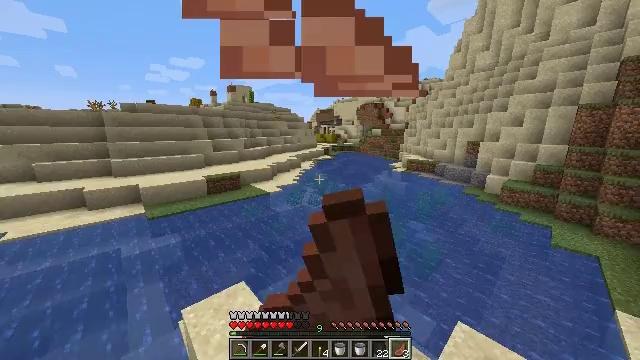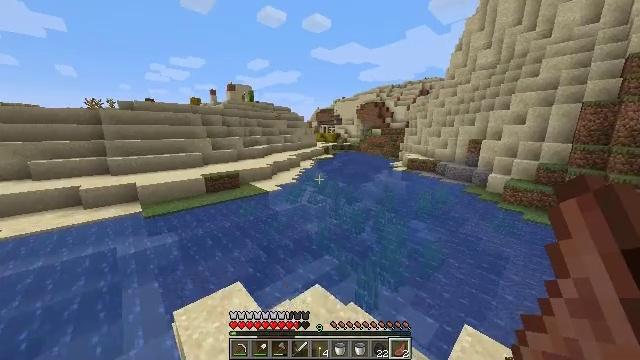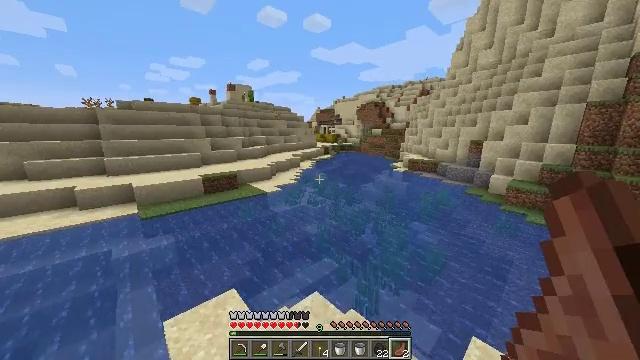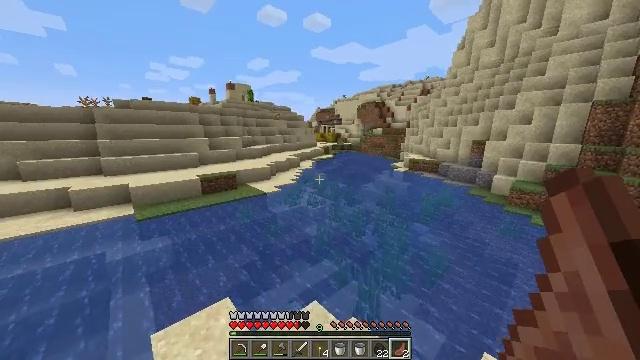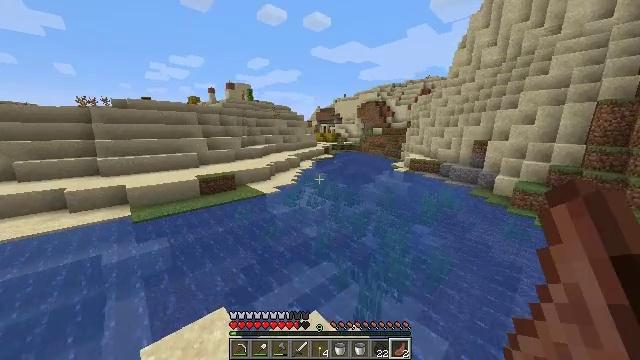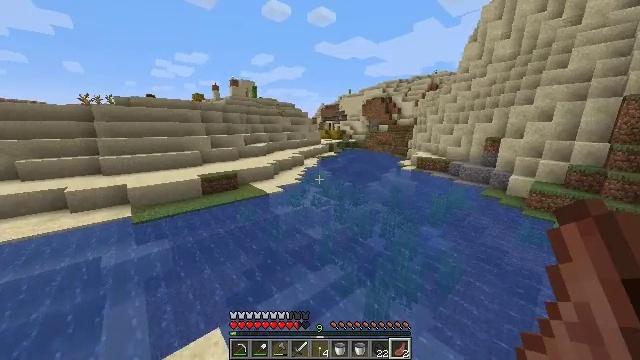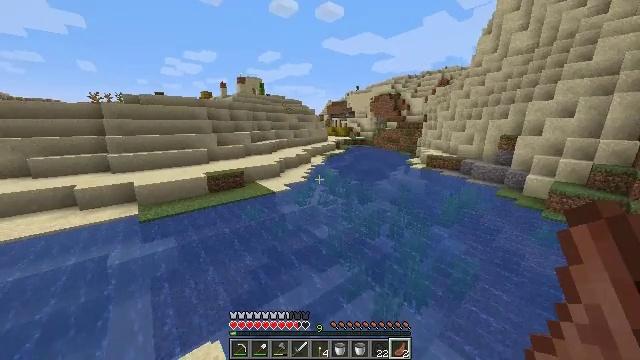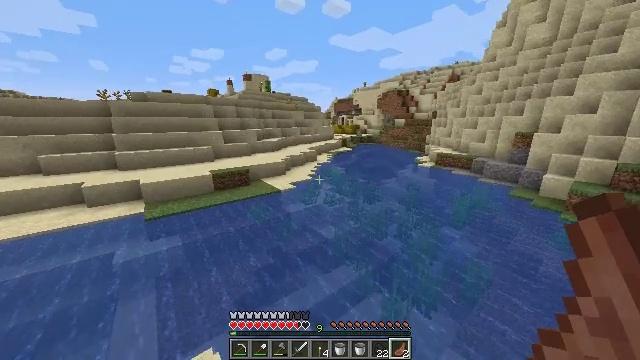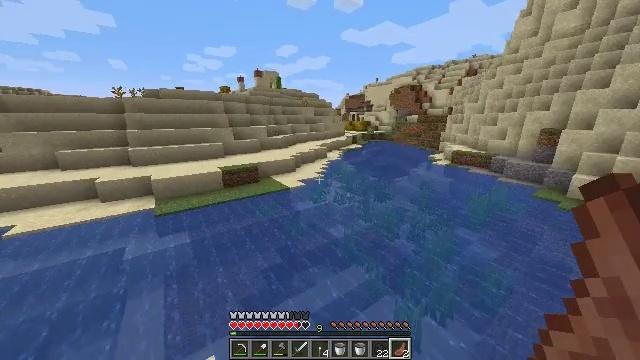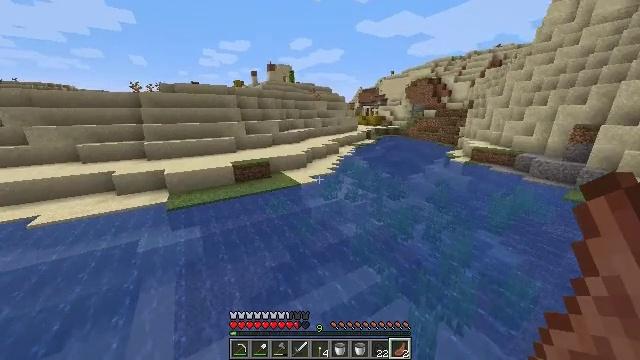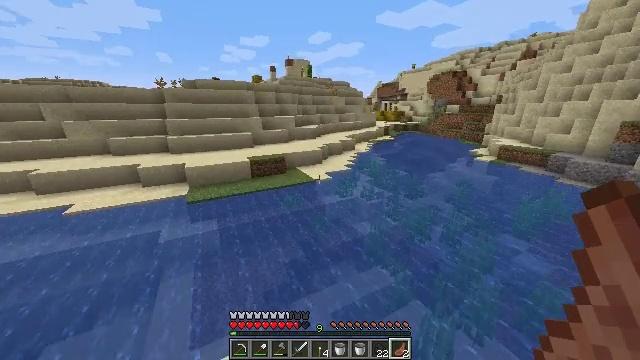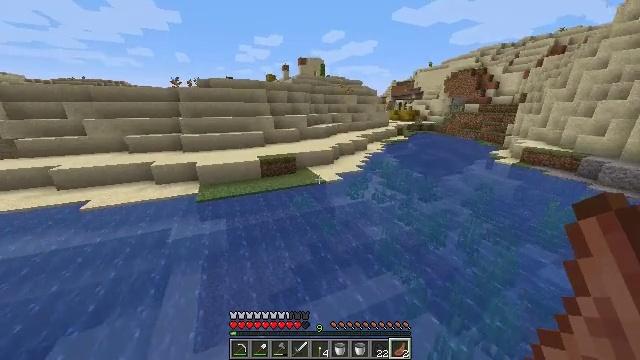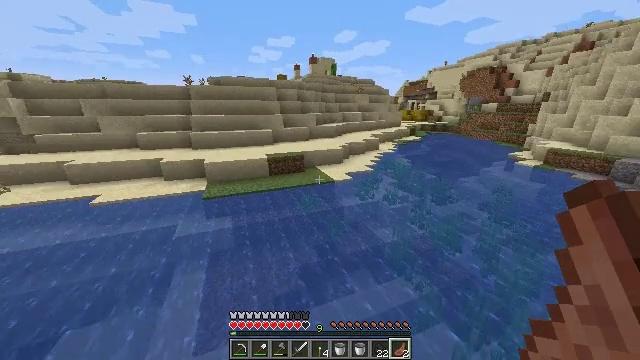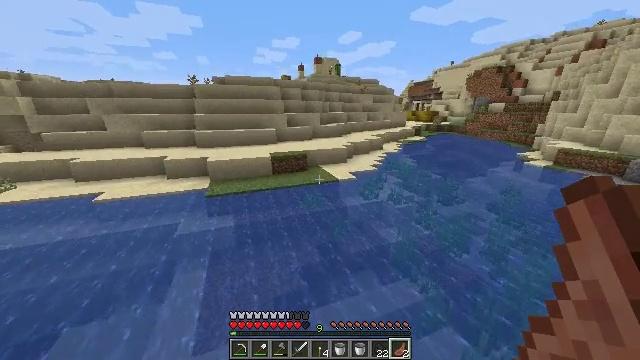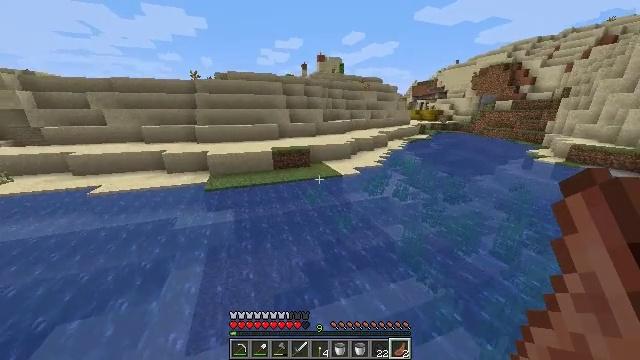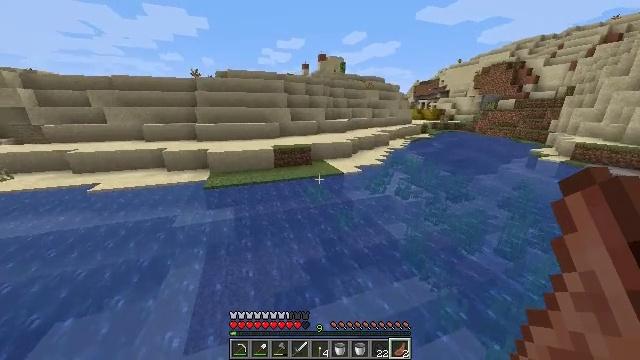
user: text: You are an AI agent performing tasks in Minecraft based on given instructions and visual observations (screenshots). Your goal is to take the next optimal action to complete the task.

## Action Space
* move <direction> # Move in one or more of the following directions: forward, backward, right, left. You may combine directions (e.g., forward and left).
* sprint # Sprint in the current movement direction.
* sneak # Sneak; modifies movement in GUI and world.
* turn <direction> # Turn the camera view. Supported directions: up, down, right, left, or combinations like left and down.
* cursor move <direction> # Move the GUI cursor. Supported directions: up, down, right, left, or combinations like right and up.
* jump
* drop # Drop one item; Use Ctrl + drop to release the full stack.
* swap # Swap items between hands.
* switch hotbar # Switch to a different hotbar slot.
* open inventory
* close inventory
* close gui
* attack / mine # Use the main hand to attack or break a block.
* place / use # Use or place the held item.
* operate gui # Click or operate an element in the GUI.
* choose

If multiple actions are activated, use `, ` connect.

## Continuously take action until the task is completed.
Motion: motion action
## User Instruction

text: Collect a hay block for crafting.
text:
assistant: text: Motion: move forward, use / place
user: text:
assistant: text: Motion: move forward, use / place
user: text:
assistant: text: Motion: move forward, use / place
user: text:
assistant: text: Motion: move forward, use / place
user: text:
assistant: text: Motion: move forward, turn left, use / place
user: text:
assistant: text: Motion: move forward, turn left, use / place
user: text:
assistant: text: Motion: move forward, turn left, use / place
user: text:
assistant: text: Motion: move forward, turn left and down, use / place
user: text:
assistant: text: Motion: move forward, turn left and down, use / place
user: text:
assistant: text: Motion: move forward, turn left and down, use / place
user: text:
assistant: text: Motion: move forward, turn left, use / place
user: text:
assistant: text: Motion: move forward, turn left, use / place
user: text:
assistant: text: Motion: move forward and move left, turn left
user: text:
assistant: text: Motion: move forward and move left
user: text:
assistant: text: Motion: move forward and move left
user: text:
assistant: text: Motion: move forward
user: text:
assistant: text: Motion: move forward
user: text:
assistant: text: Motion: move forward
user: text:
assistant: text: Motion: move forward
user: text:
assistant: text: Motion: move forward
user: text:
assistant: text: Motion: move forward
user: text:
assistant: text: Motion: move forward
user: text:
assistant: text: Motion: move forward, jump
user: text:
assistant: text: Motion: move forward, jump
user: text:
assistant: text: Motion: move forward, jump
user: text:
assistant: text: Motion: move forward, jump
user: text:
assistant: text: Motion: move forward, jump
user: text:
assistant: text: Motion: move forward, jump
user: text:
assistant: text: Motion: move forward, jump
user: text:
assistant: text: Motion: move forward, jump